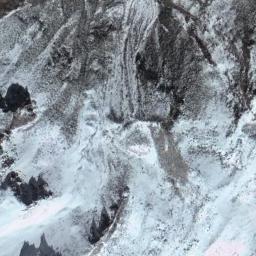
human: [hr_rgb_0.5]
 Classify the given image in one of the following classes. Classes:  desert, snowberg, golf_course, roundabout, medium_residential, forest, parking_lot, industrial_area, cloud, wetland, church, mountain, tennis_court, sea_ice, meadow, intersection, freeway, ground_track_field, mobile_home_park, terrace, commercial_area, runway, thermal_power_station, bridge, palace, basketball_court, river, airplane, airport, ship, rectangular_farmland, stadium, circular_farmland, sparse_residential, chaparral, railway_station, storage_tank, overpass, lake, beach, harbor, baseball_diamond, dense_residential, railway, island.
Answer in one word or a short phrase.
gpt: snowberg